You are looking at a signal-to-image encoding: consecutive vibration samples arranged as the rows of a grayscale square. Determine the bearing's health state. Answer with exactly one of: normal, inner_race, outer_race, ball.
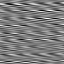
Answer: outer_race